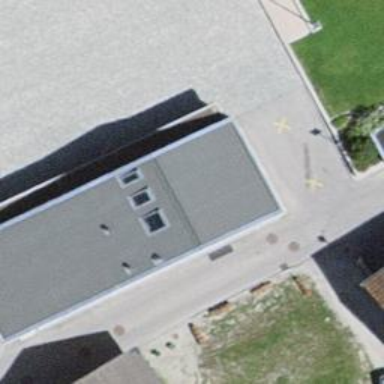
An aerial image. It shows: Café.